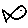
Label: fish